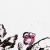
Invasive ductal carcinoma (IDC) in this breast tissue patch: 0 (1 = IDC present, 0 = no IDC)